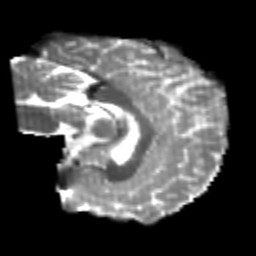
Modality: T2w
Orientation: sagittal
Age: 22
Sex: male
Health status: healthy
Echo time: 0.074 s